Interaction volume radius: 5 \u00c5
Interaction volume height: 10 \u00c5
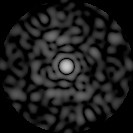
Disorder parameter: 0.8367